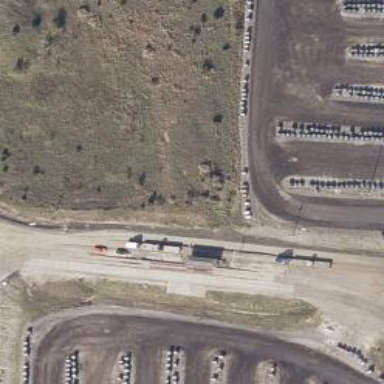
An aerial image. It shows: Weighbridge facility.